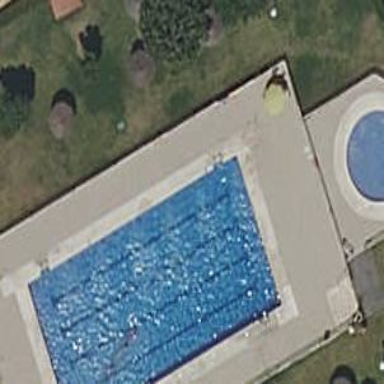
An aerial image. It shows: Swimming pool located in leisure land.